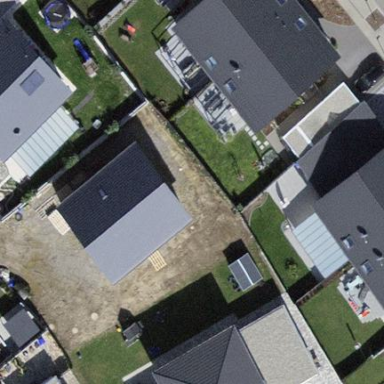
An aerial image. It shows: Detached building with gabled roof.